Current action and preconditions to check: trajectory_clear

Your task: For each precondition in the list above, predict whether it will hold at this action.

Consider the current scene as observed from the mobile robot's camera, and analyze the predicted future states of all dynamic agents (e.g., people, animals, vehicles, or any moving entities) within the NEXT SECOND.

IMPORTANT: Only answer "very likely" if you are absolutely certain—based on strong, clear evidence—that a dynamic agent will violate the precondition in the predicted future state. Do NOT answer "very likely" for unlikely, ambiguous, or low-probability risks.

Ask yourself for each precondition: Is there a high probability, with clear and convincing evidence, that the predicted future states of any dynamic agent will interfere with the predicted future state of the currently executing action within the NEXT SECOND, causing that precondition to fail?

Assess the risk level based on these predictions. Use "likely" or "very likely" if motions create a clear risk of interference.

Use "neutral" or "improbable" if agents are nearby but their predicted paths are clearly diverging or non-conflicting.

Failure Risk Categories: "very improbable", "improbable", "neutral", "likely", "very likely"

Answer Format: Output ONLY the probability_of_failure value from these categories: "very improbable", "improbable", "neutral", "likely", "very likely"

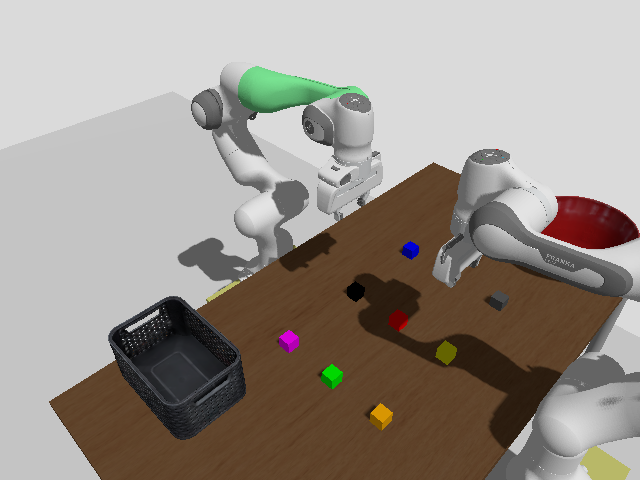

Answer: very improbable